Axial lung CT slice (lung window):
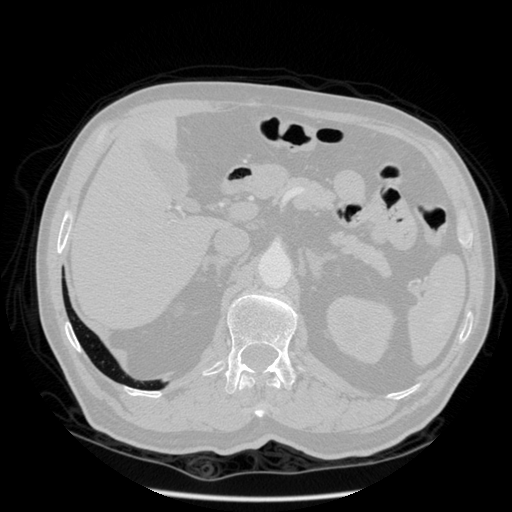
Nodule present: no